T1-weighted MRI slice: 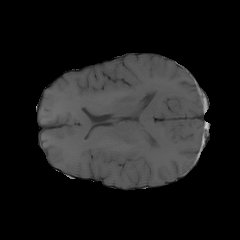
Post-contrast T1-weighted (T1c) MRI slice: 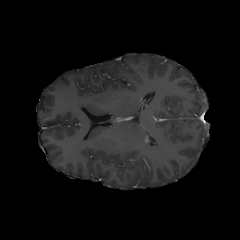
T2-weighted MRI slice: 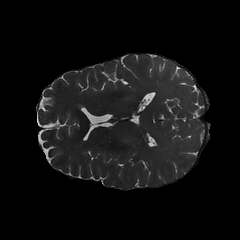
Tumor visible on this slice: no